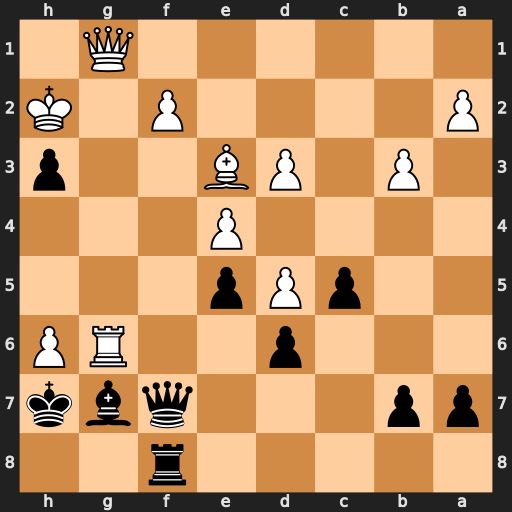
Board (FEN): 5r2/pp3qbk/3p2RP/2pPp3/4P3/1P1PB2p/P4P1K/6Q1
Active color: b
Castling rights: -
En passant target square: -
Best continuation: Qxg6 Qxg6+ Kxg6